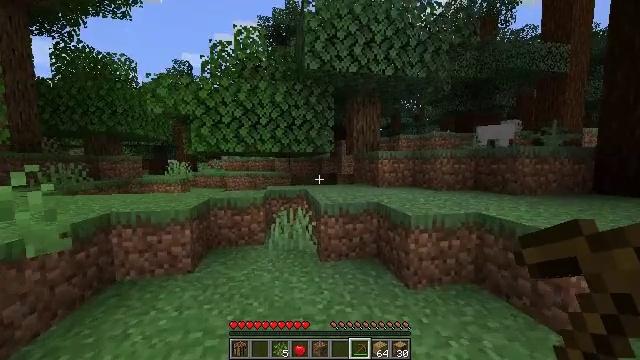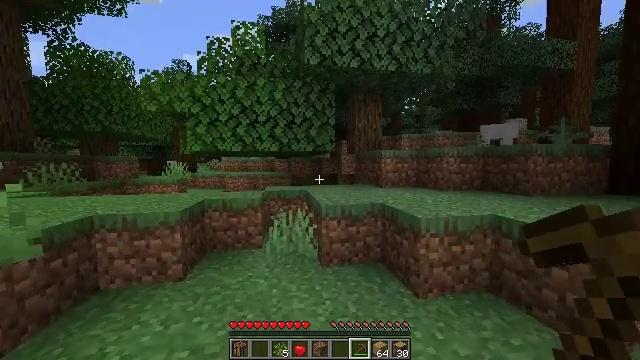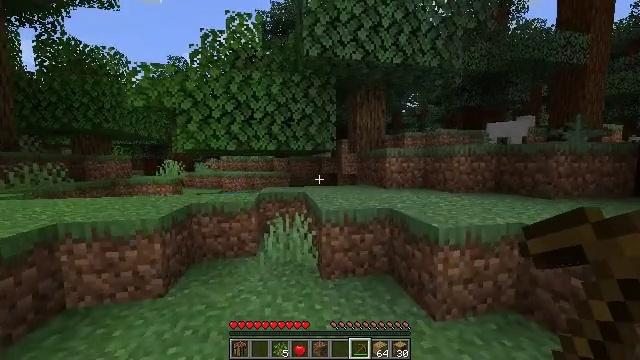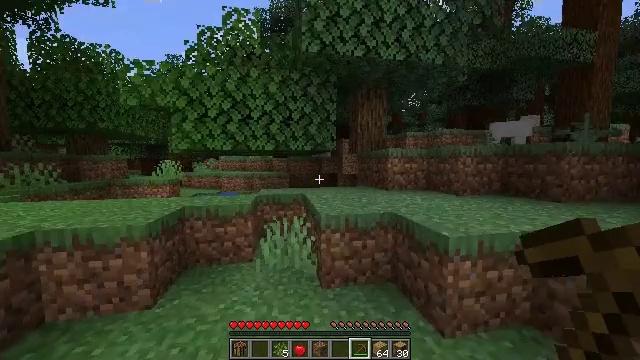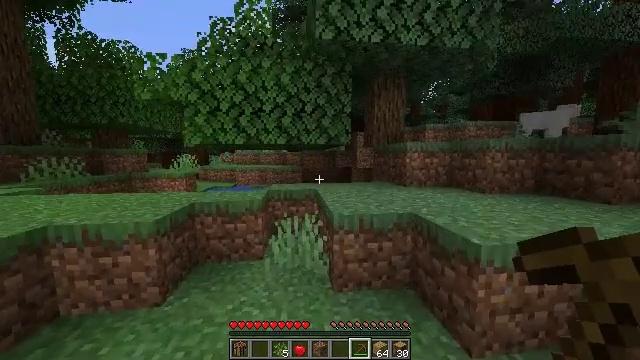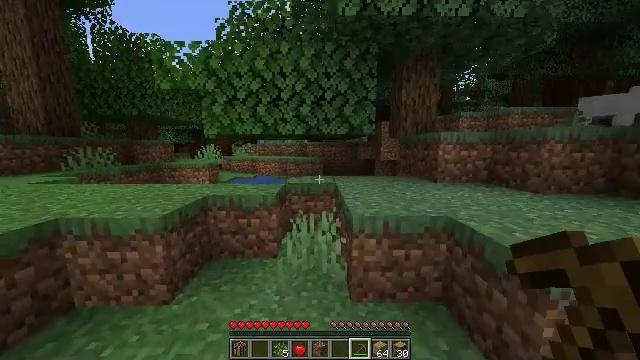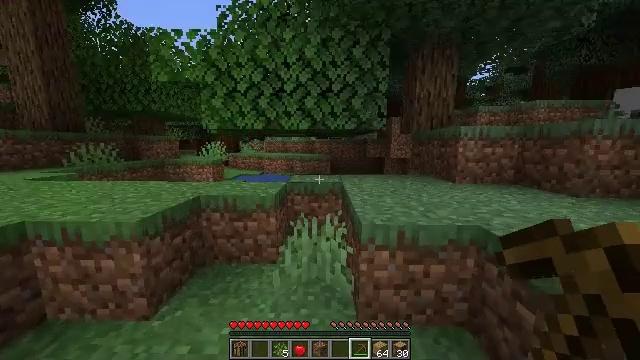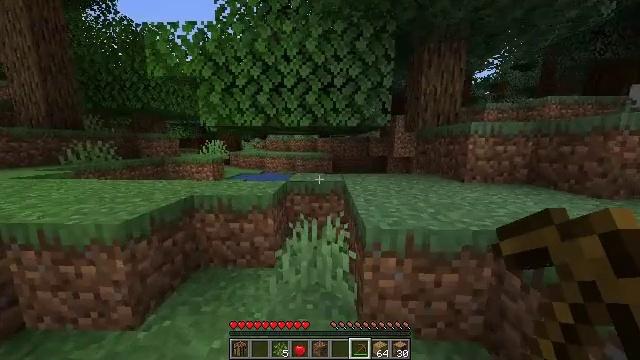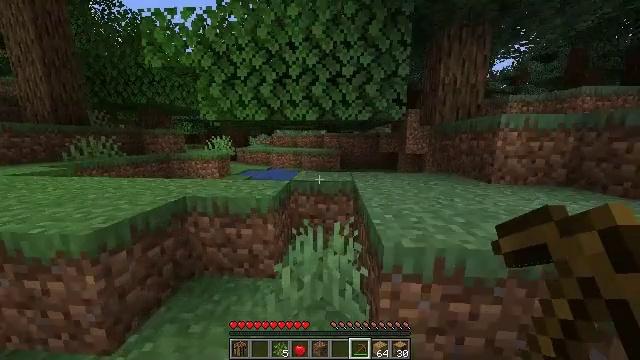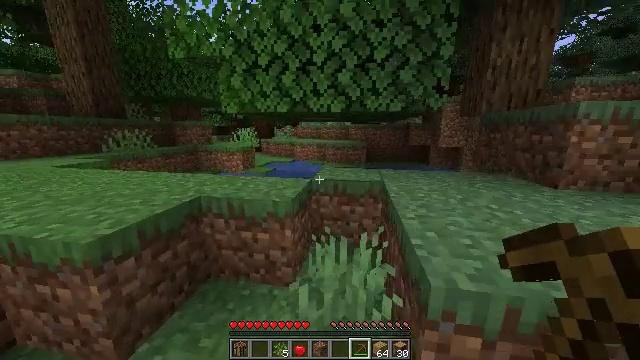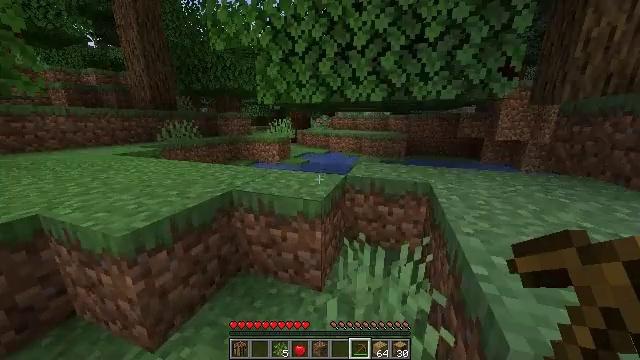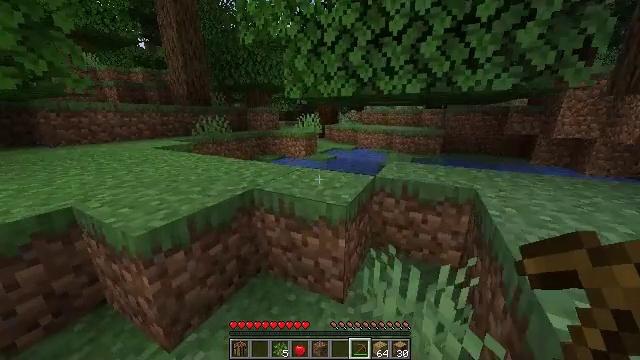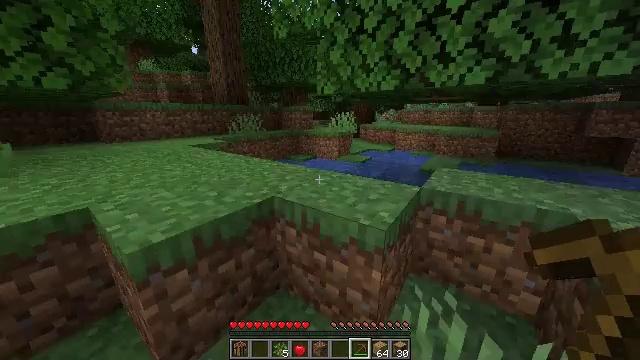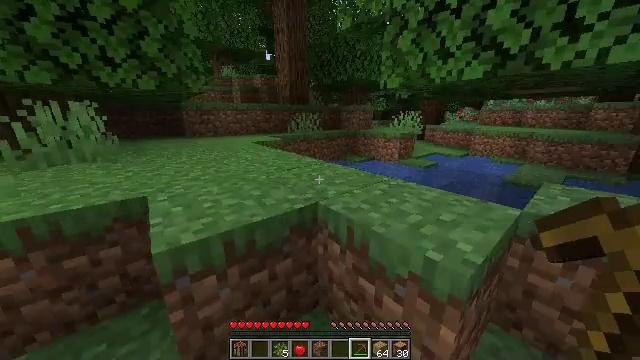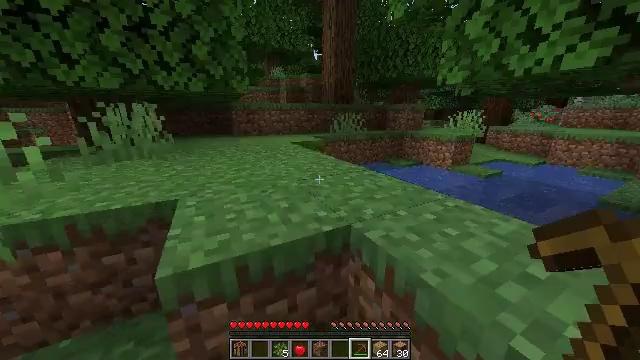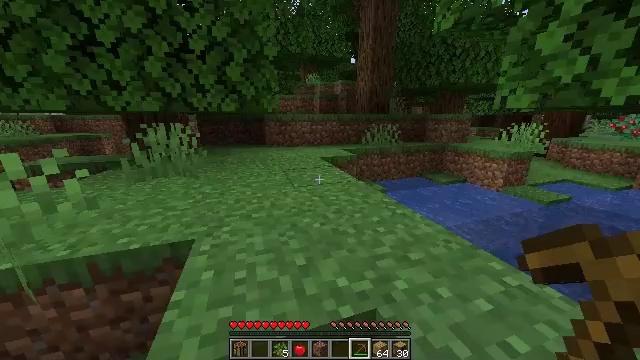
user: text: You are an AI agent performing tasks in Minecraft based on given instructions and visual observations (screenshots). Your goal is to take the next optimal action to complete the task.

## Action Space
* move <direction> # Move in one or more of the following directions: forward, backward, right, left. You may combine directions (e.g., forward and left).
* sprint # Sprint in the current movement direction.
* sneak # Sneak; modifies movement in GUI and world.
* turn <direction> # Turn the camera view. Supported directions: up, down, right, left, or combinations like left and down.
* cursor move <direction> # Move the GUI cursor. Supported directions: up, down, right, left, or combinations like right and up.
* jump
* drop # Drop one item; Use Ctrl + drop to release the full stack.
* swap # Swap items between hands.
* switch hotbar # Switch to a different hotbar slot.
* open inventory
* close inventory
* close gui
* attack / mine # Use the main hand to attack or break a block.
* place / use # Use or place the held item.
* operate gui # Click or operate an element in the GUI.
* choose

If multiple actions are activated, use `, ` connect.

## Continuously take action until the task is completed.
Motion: motion action
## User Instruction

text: Gather materials from the sweet berry bush.
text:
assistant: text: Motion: move forward
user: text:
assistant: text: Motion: move forward
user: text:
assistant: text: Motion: move forward
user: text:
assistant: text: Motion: move forward, sprint, turn left and down
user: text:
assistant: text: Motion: move forward, sprint, turn left and down
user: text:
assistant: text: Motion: move forward, sprint, turn left
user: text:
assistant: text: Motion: move forward, sprint
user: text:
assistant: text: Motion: move forward, sprint, turn left
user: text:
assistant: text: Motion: move forward, turn left and down
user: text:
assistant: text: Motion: move forward, turn left and down
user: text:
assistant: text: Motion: move forward, turn left and down
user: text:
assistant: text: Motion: move forward, turn left
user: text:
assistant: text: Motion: move forward, turn left
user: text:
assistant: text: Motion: move forward, turn left
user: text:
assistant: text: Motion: move forward, turn left, jump
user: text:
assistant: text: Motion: move forward, turn left, jump
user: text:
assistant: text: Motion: move forward, jump
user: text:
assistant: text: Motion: move forward, jump
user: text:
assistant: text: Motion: move forward, jump
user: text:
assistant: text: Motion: move forward, jump
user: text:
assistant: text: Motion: move forward, turn up, jump
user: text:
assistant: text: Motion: move forward, turn left, jump
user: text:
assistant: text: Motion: move forward, turn left
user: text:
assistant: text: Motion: move forward, sprint, turn left
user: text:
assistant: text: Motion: move forward, sprint, turn left
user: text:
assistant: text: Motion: move forward, sprint
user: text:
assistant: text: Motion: move forward, sprint
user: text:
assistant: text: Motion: move forward
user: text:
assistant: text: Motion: move forward
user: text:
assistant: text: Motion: move forward, sprint, turn up